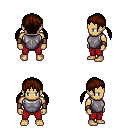
a pixel art fantasy rpg character, male body template, human, tanned skin, steel chest armor, red pants, brown twin-tailed hairstyle, leather bracers, four views (front, back, left, right), 2x2 character sprite sheet, small pixel art, hard edges, no anti-aliasing